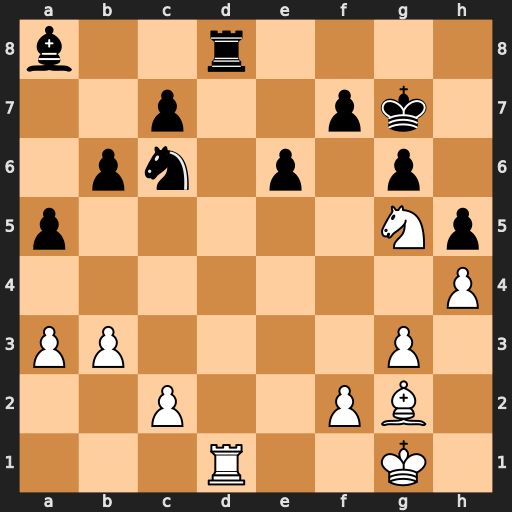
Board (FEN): b2r4/2p2pk1/1pn1p1p1/p5Np/7P/PP4P1/2P2PB1/3R2K1
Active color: w
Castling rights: -
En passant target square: -
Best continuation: Rxd8 Nxd8 Bxa8